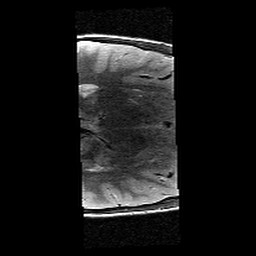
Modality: T2w
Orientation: axial
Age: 12
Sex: male
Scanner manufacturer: siemens
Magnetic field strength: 3 T
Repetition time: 7.7 s
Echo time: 0.067 s